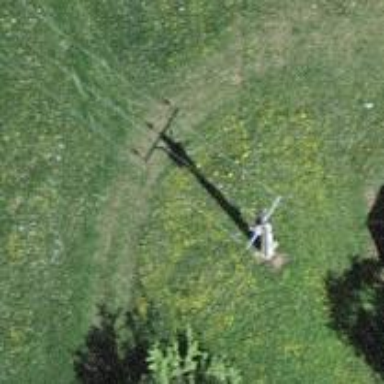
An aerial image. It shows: Distribution transformer attached to power pole.